Question: please help:
I have a data set need to be stored like tree, following is stucture, I am not sure how to store this, the letters are not comparable, this is just a hierarchic structure

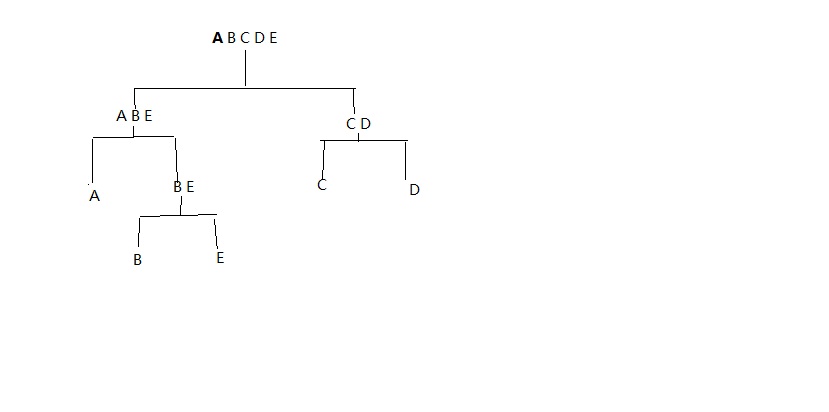
Answer: From the picture, this just looks like a binary tree where only the leaf nodes contain data. So, use a binary tree and only put data in the leaf nodes.